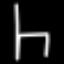
Label: chair